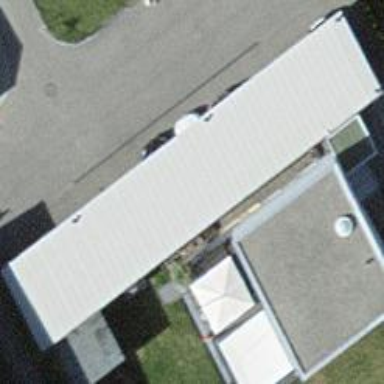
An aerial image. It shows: Group of garages.